Interaction volume radius: 10 \u00c5
Interaction volume height: 35 \u00c5
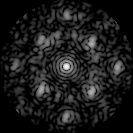
Disorder parameter: 0.4782